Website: macys
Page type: cross-sells
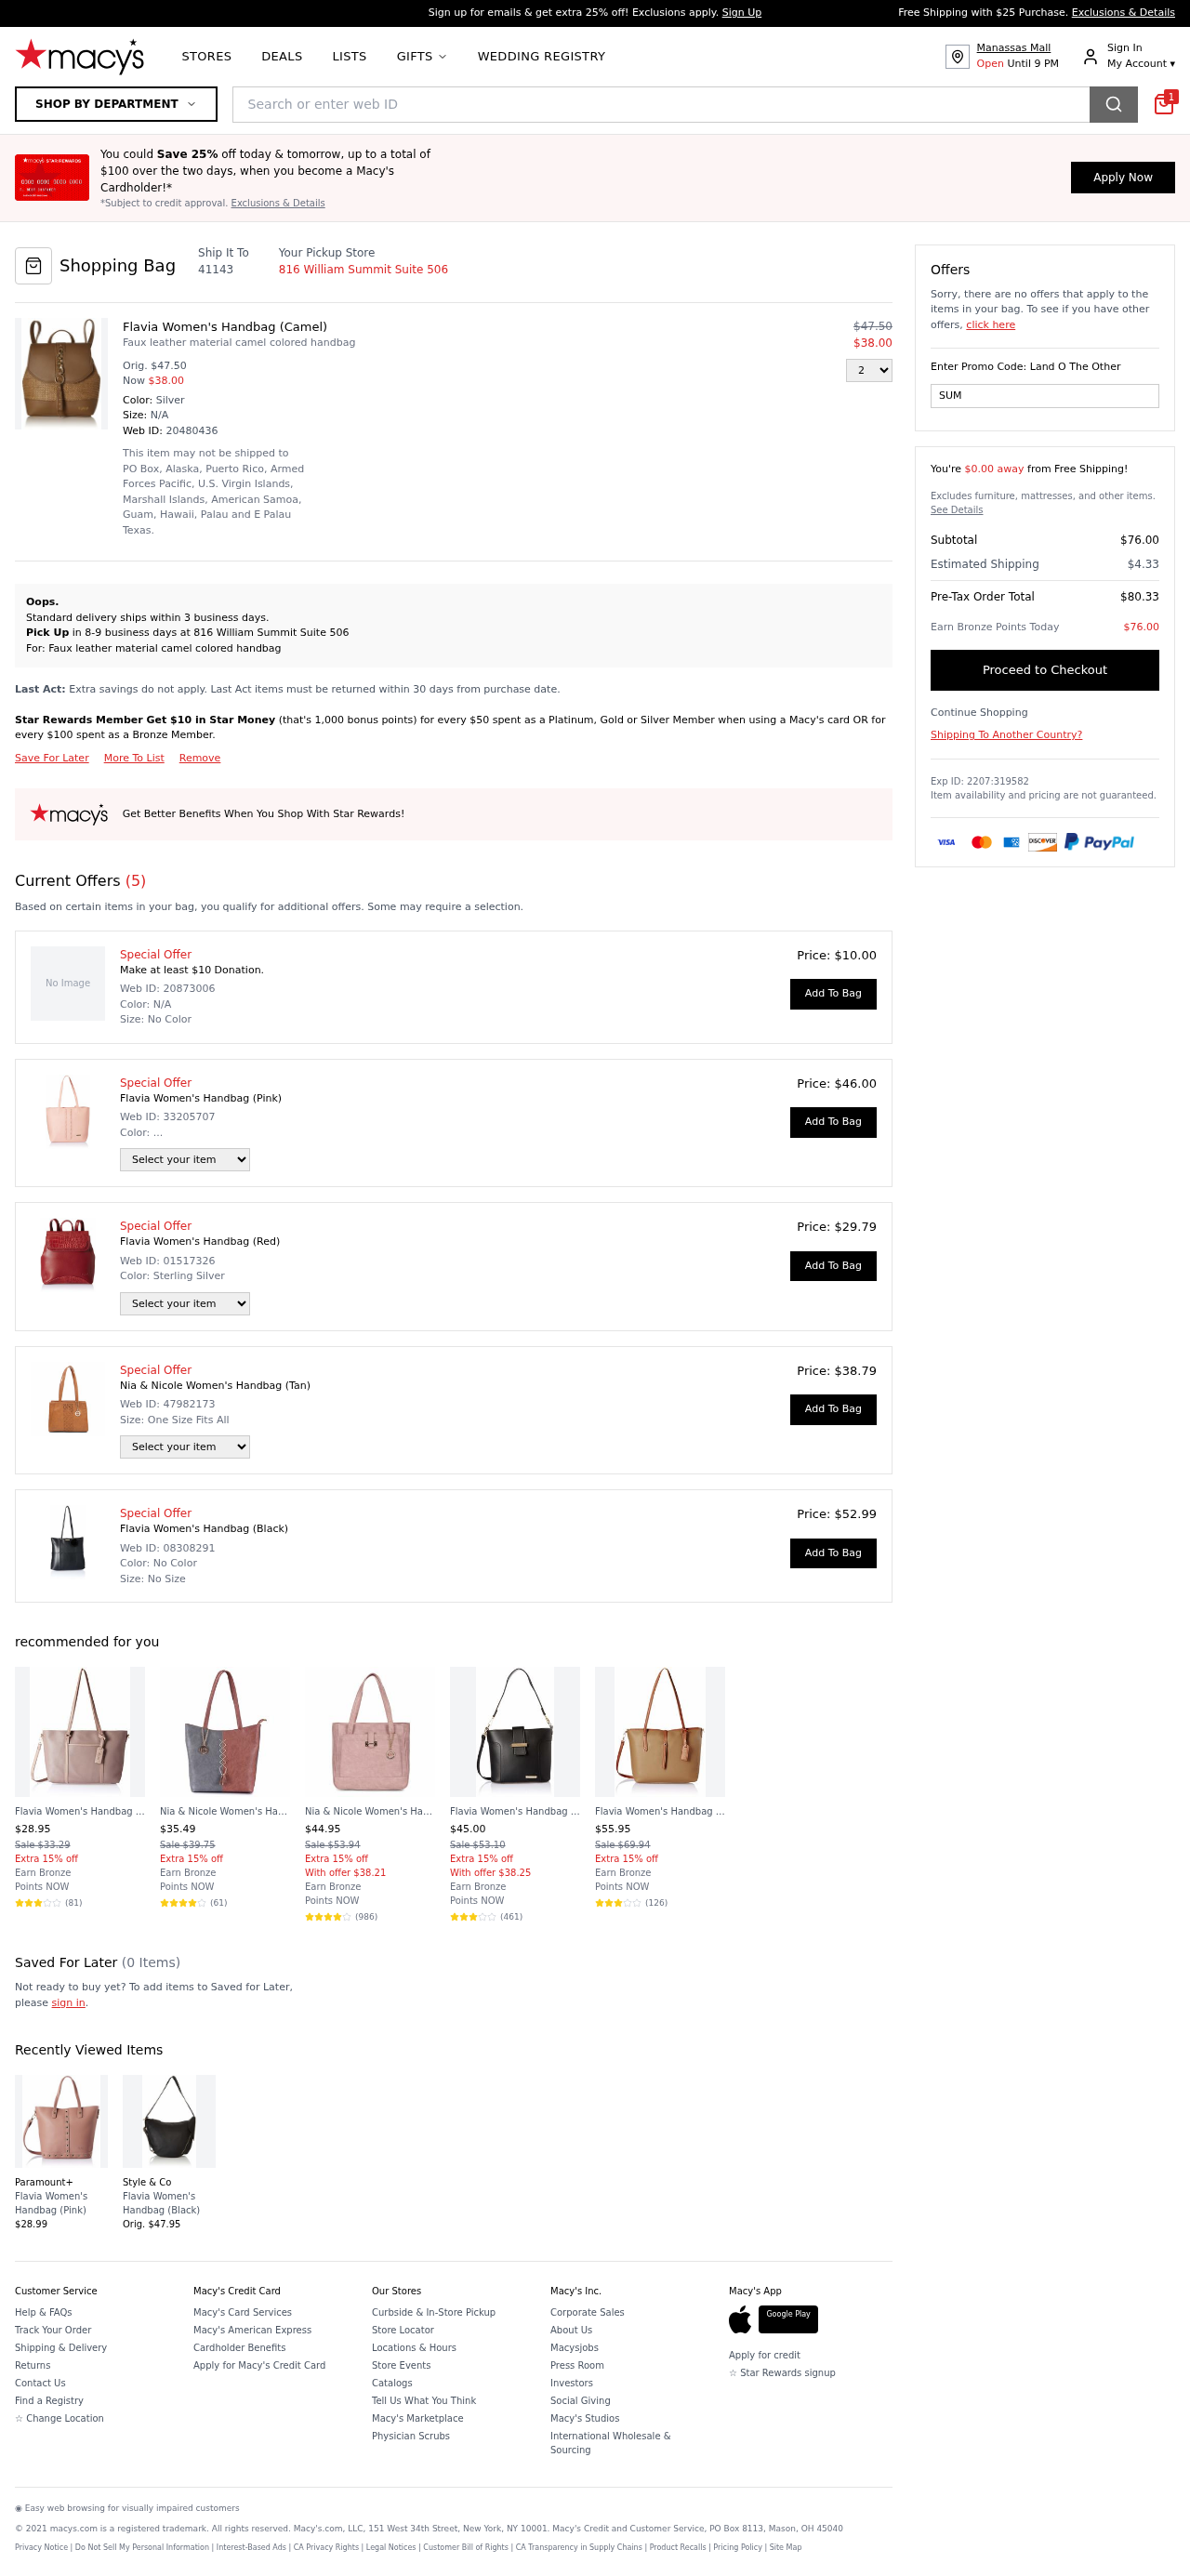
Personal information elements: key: PII_LOCATION1_STREET
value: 816 William Summit Suite 506
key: PII_POSTCODE
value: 41143
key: PII_PROMO_CODE
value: SUMMER78
Product elements: key: PRODUCT10_NAME
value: Flavia Women's Handbag (Camel)
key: PRODUCT10_NUM_RATINGS
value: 126
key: PRODUCT10_PRICE
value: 55.95
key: PRODUCT10_RATING
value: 3.8
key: PRODUCT11_NAME
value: Flavia Women's Handbag (Pink)
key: PRODUCT11_PRICE
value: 28.99
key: PRODUCT12_NAME
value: Flavia Women's Handbag (Black)
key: PRODUCT12_PRICE
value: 47.95
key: PRODUCT1_DESC
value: Faux leather material camel colored handbag
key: PRODUCT1_NAME
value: Flavia Women's Handbag (Camel)
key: PRODUCT1_PRICE
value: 38
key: PRODUCT1_QUANTITY
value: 2
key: PRODUCT2_NAME
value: Flavia Women's Handbag (Pink)
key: PRODUCT2_PRICE
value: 46
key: PRODUCT3_NAME
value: Flavia Women's Handbag (Red)
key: PRODUCT3_PRICE
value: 29.79
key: PRODUCT4_NAME
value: Nia & Nicole Women's Handbag (Tan)
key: PRODUCT4_PRICE
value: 38.79
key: PRODUCT5_NAME
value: Flavia Women's Handbag (Black)
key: PRODUCT5_PRICE
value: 52.99
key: PRODUCT6_NAME
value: Flavia Women's Handbag (Dk Pink)
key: PRODUCT6_NUM_RATINGS
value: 81
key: PRODUCT6_PRICE
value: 28.95
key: PRODUCT6_RATING
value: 3.6
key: PRODUCT7_NAME
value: Nia & Nicole Women's Handbag (Peach:: Grey)
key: PRODUCT7_NUM_RATINGS
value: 61
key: PRODUCT7_PRICE
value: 35.49
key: PRODUCT7_RATING
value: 4
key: PRODUCT8_NAME
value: Nia & Nicole Women's Handbag (Baby Pink)
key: PRODUCT8_NUM_RATINGS
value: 986
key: PRODUCT8_PRICE
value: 44.95
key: PRODUCT8_RATING
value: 4.3
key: PRODUCT9_NAME
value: Flavia Women's Handbag (Black)
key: PRODUCT9_NUM_RATINGS
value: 461
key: PRODUCT9_PRICE
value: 45
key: PRODUCT9_RATING
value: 3
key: PRODUCT1_ORIGINAL_PRICE
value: $47.50
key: PRODUCT6_ORIGINAL_PRICE
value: Sale $33.29
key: PRODUCT7_ORIGINAL_PRICE
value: Sale $39.75
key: PRODUCT8_ORIGINAL_PRICE
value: Sale $53.94
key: PRODUCT9_ORIGINAL_PRICE
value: Sale $53.10
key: PRODUCT10_ORIGINAL_PRICE
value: Sale $69.94
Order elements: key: ORDER_ID
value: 20480436
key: ORDER_NUM_OFFERS
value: (5)
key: ORDER_FREE_SHIPPING_THRESHOLD
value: $0.00 away
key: ORDER_SUBTOTAL
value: $76.00
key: ORDER_SHIPPING_COST
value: $4.33
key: ORDER_TOTAL
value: $80.33
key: ORDER_POINTS_EARNED
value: $76.00
Search elements: key: HEADER_SEARCH
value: Search or enter web ID
Other elements: key: SAVED_NUM_ITEMS
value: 0